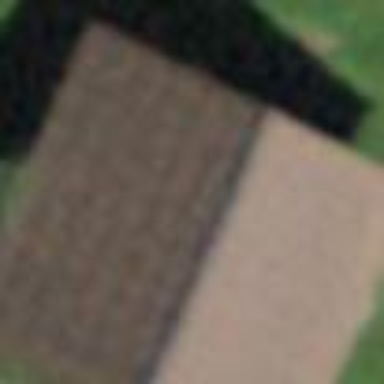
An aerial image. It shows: Barn.